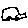
Label: car